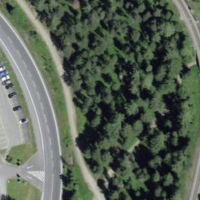
EUNIS habitat code: 43
Species observed at this site:
Viola tricolor